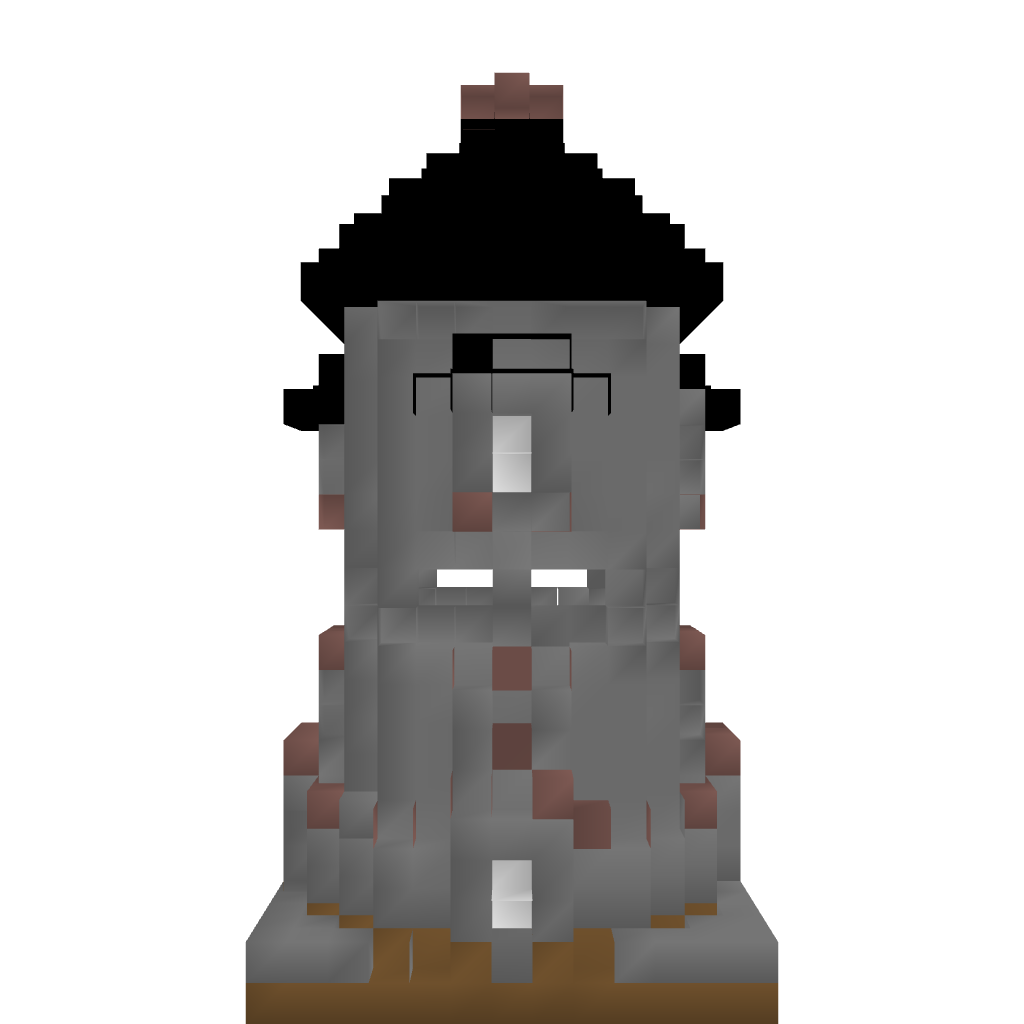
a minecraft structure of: Medieval Stonebrick Watchtower with roof